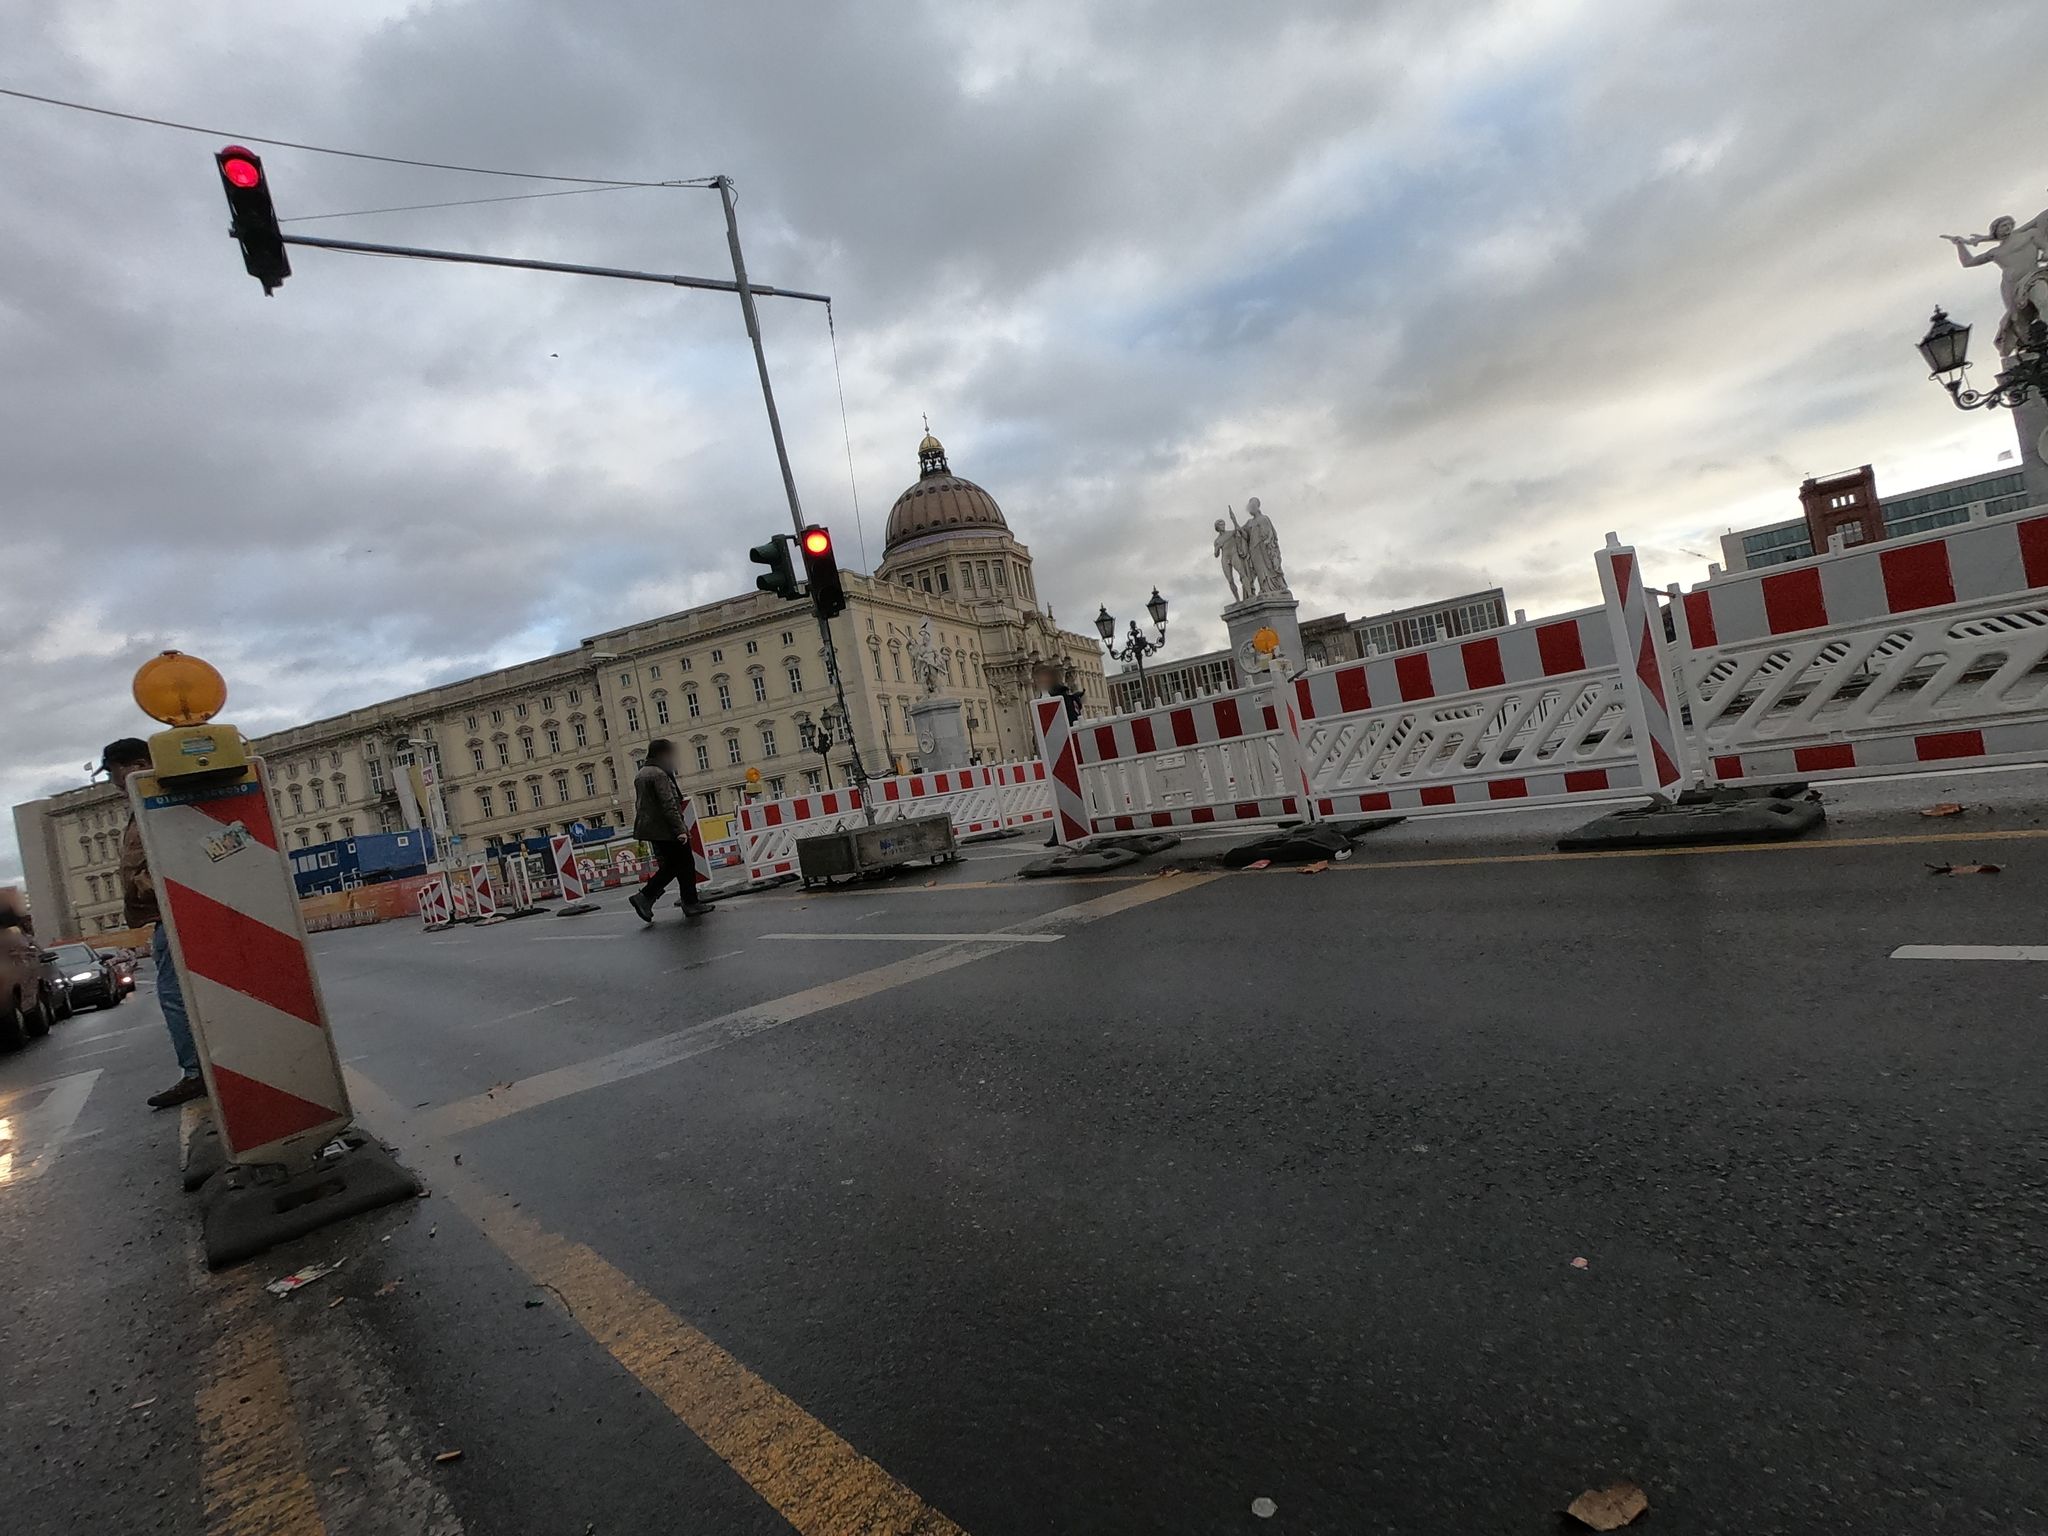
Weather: cloudy
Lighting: day
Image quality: good
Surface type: cycling surface
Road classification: primary
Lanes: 2
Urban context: urban centre
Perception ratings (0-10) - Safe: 1.39, Lively: 5.28, Beautiful: 1.81, Boring: 1.26, Depressing: 5, Wealthy: 4.2